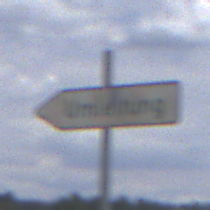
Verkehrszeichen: UmleitungswegweiserLinksweisend
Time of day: Midday
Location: Outdoor (Nature)
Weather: PartlyCloudy
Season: NotSpecified
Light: Natural